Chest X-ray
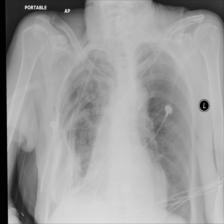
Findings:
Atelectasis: positive
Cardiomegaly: negative
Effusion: negative
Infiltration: negative
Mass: positive
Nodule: negative
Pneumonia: negative
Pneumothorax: negative
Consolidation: negative
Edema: negative
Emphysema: positive
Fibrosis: negative
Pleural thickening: negative
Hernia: negative